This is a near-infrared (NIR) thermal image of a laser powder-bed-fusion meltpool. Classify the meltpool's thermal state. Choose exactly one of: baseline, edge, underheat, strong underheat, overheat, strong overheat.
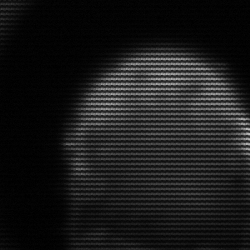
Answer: edge